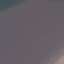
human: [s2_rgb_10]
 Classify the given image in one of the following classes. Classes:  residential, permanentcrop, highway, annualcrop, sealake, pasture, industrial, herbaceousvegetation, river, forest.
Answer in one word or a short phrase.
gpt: SeaLake